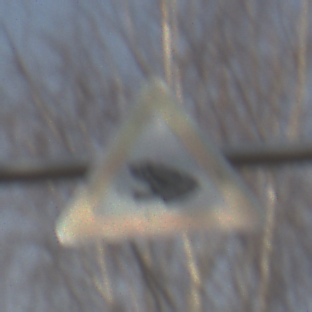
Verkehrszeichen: AmphibienwanderungRechts
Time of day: MorningAfternoon
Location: Outdoor (Nature)
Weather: Clear
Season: Winter
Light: Natural